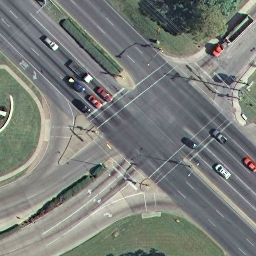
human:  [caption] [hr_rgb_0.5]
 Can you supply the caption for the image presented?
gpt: A busy intersection with two roads are not vertical to each othe .

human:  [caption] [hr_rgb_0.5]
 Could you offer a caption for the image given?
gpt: An intersection with some cars on the road .

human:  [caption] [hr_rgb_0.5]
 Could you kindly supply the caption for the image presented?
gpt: A busy intersection only with some plants at the corners .

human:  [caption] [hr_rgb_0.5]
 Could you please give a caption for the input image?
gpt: An intersection with some plants at the corners .

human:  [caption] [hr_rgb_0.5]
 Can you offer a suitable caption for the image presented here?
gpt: An intersection with two roads are not vertical to each other .